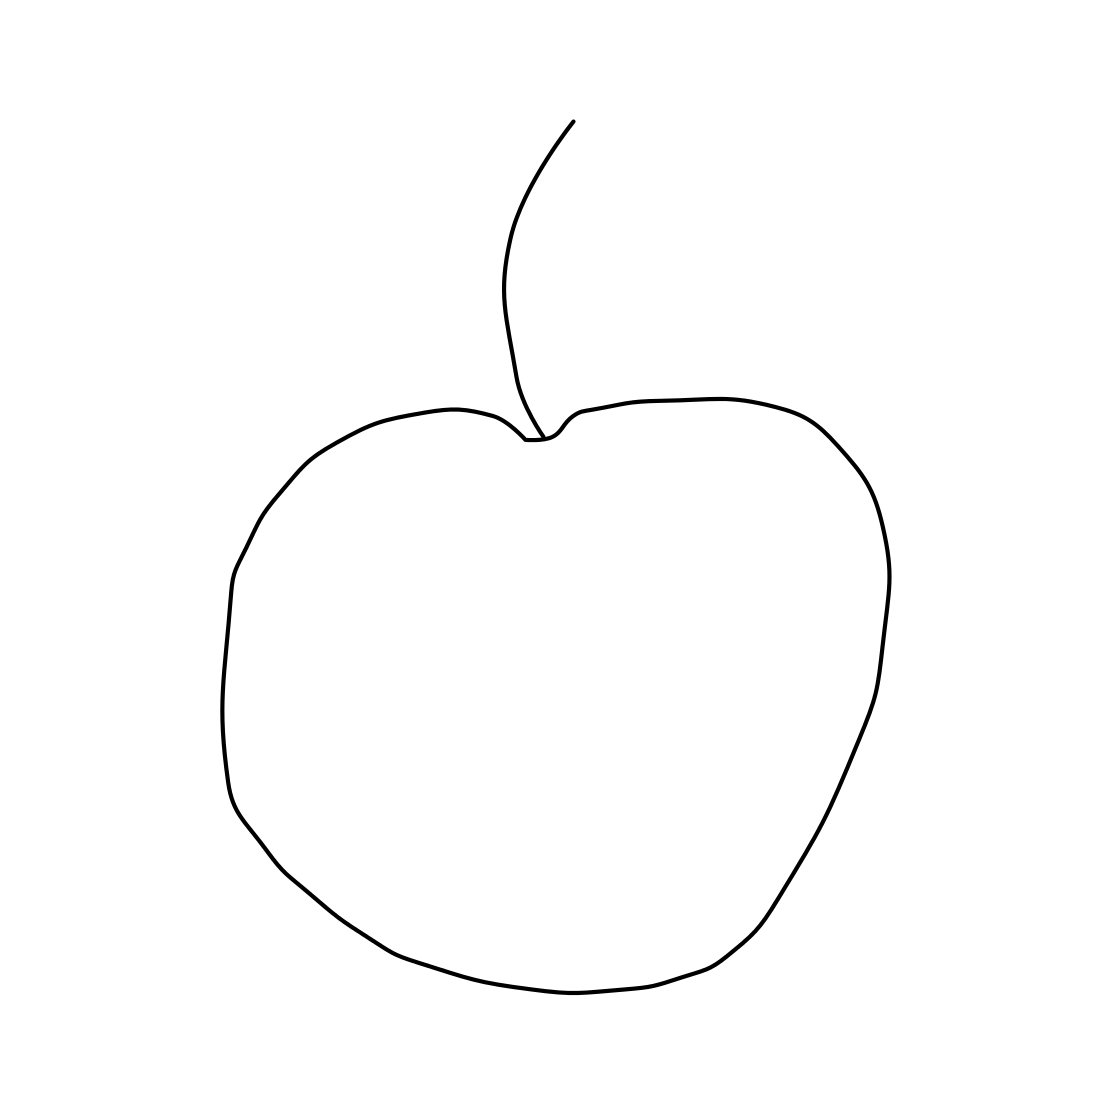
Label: apple